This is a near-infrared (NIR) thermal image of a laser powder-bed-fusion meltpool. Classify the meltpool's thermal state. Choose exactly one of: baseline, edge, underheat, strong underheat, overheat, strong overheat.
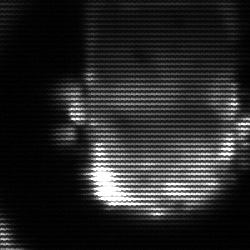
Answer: baseline